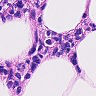
Metastatic tissue present: no